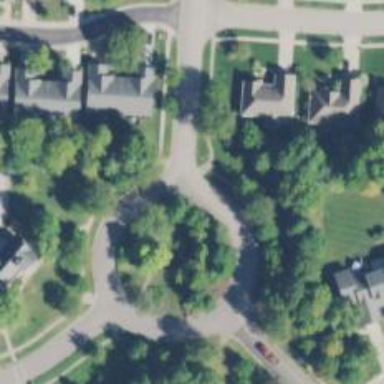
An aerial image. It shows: Unmarked crossing on the road.